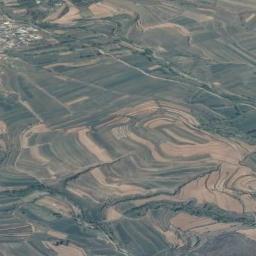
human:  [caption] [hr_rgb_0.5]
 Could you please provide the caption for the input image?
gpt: The bare and green terrace is next to some houses and trees .

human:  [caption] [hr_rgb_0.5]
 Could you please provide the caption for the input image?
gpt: There are several houses in a large layer of brown and green mixed terraces .

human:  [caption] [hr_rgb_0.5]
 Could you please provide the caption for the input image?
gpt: Many green plants are on the terrace .

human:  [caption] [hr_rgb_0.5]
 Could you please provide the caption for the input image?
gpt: There is a path between the terraces leading to a building .

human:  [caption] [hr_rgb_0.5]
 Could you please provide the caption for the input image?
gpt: There are many green terraces and yellow ones .